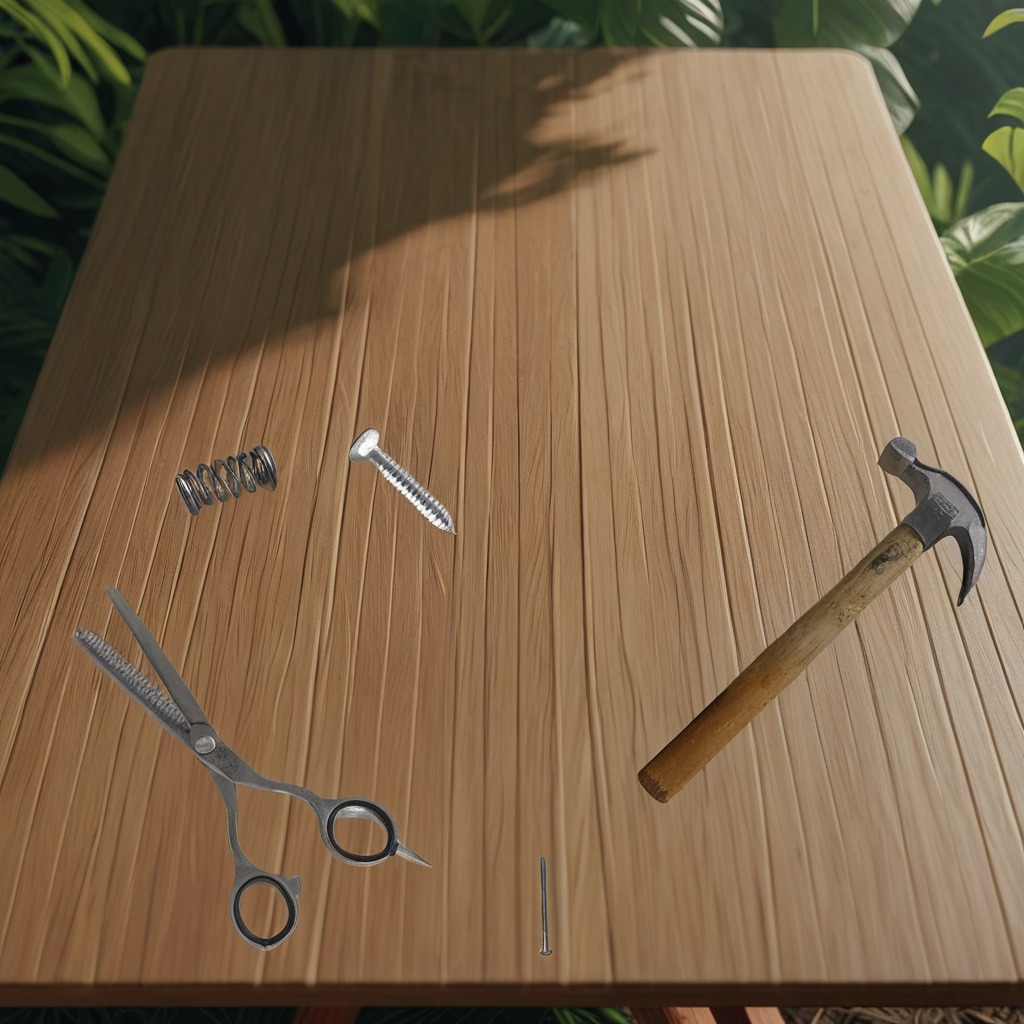
A metal machine screw, an iron nail, a hammer, a coiled metal spring, and a pair of scissors are lying on a clean wooden table inside a jungle field workshop tent humid ambient light worn but